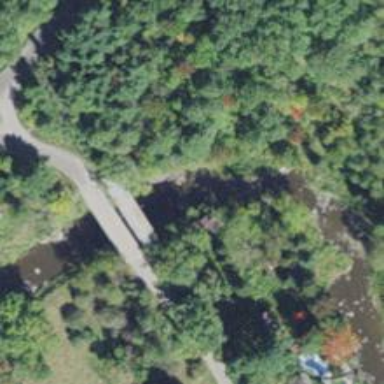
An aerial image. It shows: Covered bridge over unclassified road.